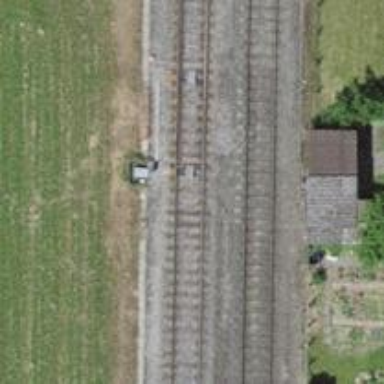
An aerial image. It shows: Railway switch.